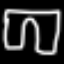
Label: pants